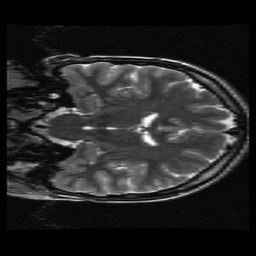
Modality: T2w
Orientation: coronal
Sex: female
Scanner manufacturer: ge
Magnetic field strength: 3 T
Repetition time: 5 s
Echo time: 0.1015 s